Interaction volume radius: 10 \u00c5
Interaction volume height: 15 \u00c5
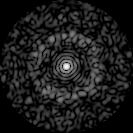
Disorder parameter: 0.8381